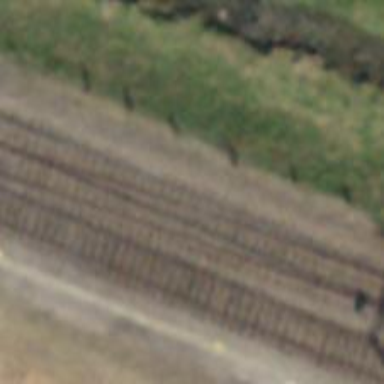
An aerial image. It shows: Rail siding with electrified tracks using contact line.